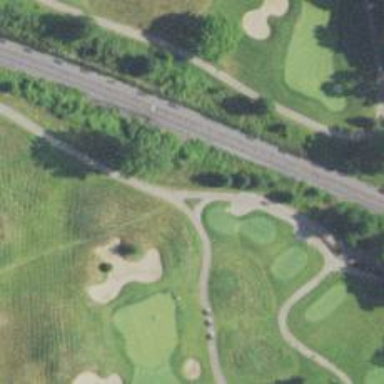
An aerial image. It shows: Path for both road and golf.